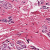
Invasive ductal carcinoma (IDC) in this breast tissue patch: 0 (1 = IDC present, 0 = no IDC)